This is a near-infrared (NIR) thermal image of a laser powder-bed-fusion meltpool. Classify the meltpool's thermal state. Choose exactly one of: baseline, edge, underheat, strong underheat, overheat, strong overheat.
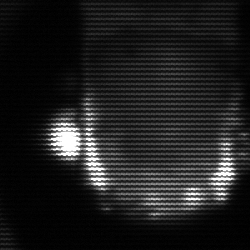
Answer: baseline